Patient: sex F, age 46
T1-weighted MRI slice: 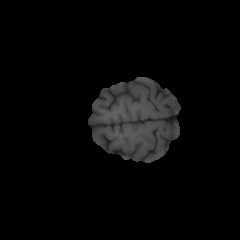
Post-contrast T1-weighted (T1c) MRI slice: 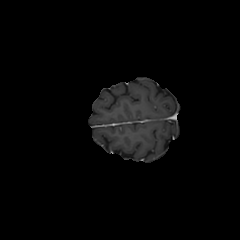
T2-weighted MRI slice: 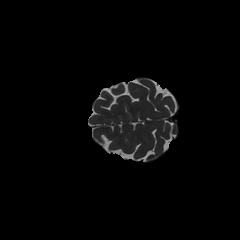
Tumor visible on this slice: no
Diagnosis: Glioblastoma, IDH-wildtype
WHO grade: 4